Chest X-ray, PA view. Patient: 47 years old, sex F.
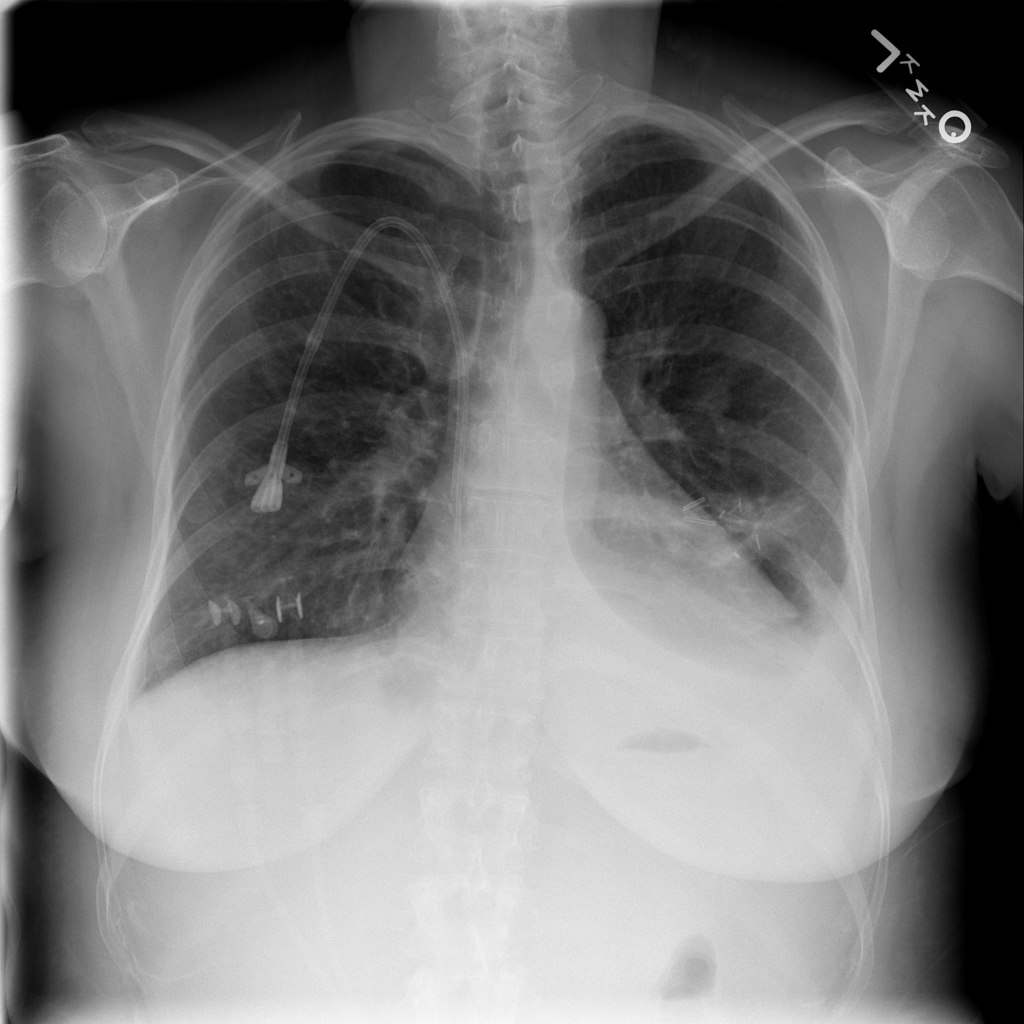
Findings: Effusion